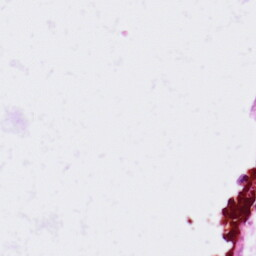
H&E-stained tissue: Lung